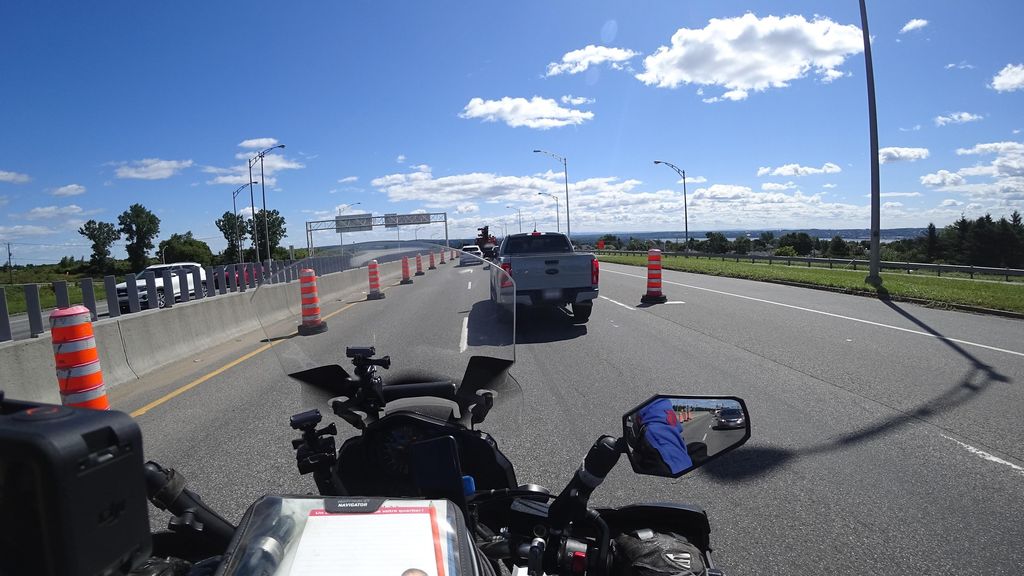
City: quebec_city